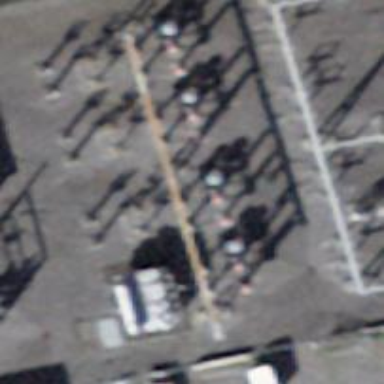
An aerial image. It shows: Power line carrying busbar.